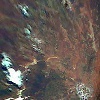
Label: land